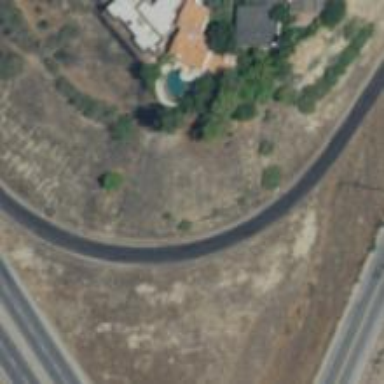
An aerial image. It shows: Asphalt road with primary link designation.